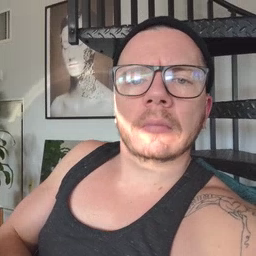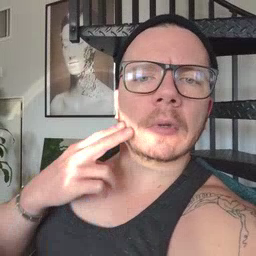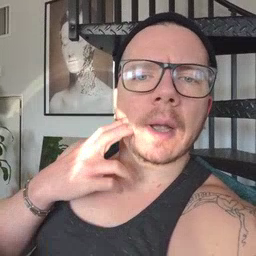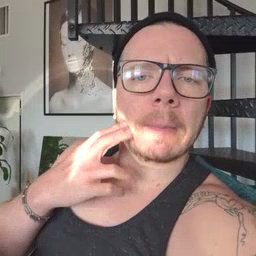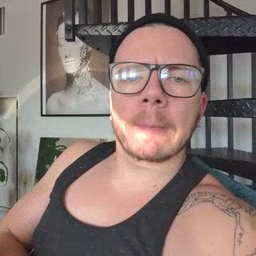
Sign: gum